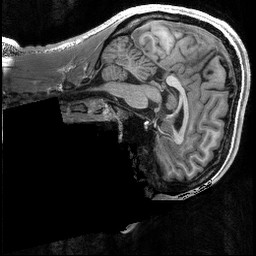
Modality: T1w
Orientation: sagittal
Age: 21
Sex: male
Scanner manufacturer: siemens
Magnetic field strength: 3 T
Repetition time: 2.3 s
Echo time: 0.00298 s